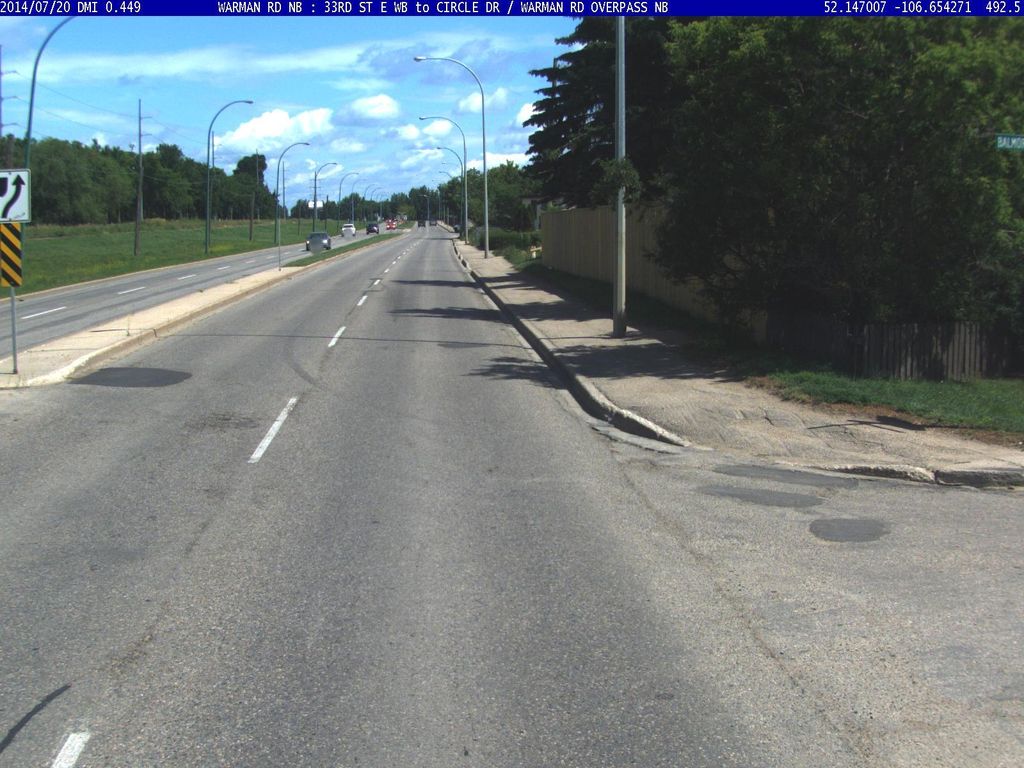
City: saskatoon